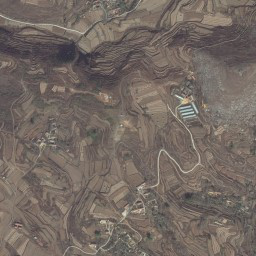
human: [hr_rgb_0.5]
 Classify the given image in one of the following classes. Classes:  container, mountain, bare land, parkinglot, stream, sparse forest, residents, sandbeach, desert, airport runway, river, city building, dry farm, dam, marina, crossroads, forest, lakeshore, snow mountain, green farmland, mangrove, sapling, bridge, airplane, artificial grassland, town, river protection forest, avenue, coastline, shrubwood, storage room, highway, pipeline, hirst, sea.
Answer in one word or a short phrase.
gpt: mountain